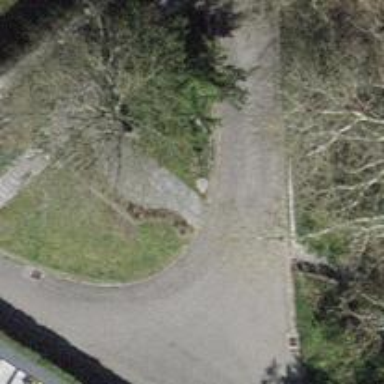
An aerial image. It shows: Footway with sett surface.